Field crop: tomato
Growth stage: 1
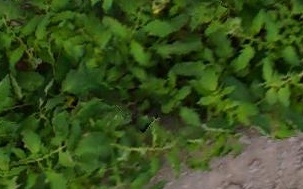
Species: tomato